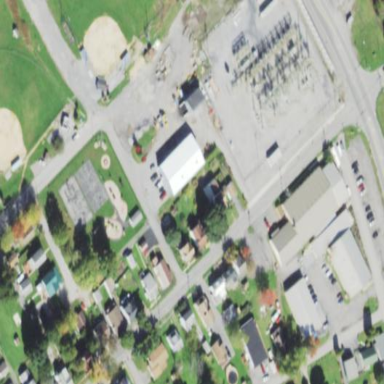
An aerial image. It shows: Power substation.